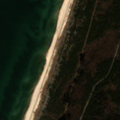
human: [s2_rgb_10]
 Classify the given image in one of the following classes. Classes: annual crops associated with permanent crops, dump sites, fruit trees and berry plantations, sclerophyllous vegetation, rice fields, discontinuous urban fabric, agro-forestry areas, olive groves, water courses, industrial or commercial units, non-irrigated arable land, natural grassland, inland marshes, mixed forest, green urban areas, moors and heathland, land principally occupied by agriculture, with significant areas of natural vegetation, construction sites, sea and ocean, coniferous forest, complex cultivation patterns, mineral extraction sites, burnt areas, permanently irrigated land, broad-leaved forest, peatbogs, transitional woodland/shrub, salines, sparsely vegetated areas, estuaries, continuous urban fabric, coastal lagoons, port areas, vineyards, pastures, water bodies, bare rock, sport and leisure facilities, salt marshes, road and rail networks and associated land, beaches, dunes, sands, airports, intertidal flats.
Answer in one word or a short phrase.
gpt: coniferous forest, mixed forest, moors and heathland, beaches, dunes, sands, sea and ocean